Question: Code
'''
set xrange [2014:2050]; set yrange [80:110];
set terminal qt size 560,270; set grid;
set offset 1,1,0,0;
inc(x) = 0.439 * x - 800.65;
re(x) = 1.0025 * 83.3 * 1.005**(-2014 + x);
plot re(x) w filledcurves, inc(x) w filledcurves;
'''
and I get

which is wrong.
The parameter selection must be wrong, although it seems to work <URL>.
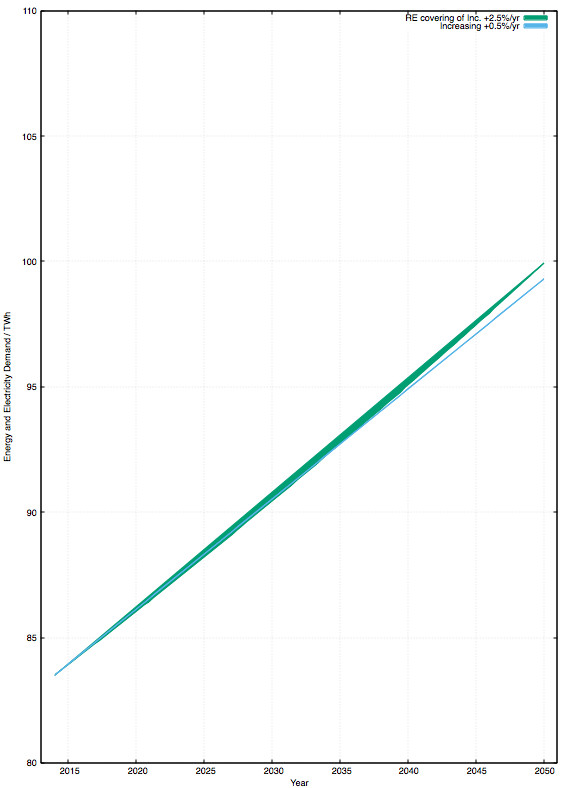
Answer: Filling between two curves works only for data. To use it also for functions, you must use the special file name '+':
'''
set xrange [2014:2050]; set yrange [80:110];
set grid;
set offset 1,1,0,0;
inc(x) = 0.439 * x - 800.65;
re(x) = 1.0025 * 83.3 * 1.005**(-2014 + x);
plot '+' using 1:(re($1)):(inc($1)) w filledcurves
'''